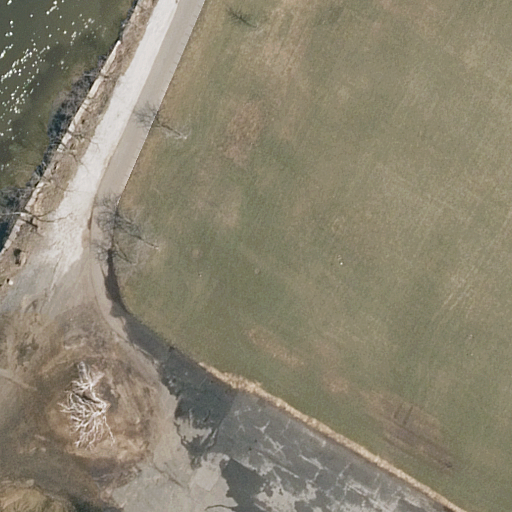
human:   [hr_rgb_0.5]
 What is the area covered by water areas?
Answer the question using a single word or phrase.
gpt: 650m2

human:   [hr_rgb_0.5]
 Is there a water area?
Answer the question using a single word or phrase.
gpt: yes

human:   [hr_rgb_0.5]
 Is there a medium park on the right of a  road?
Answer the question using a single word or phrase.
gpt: no

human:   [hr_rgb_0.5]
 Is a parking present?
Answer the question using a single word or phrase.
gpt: yes

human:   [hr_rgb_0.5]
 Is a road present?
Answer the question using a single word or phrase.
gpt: yes

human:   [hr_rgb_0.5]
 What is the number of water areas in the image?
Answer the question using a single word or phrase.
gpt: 1

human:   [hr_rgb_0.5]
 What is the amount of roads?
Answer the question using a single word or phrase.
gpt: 3

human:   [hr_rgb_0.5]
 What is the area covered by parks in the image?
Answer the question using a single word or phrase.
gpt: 10633m2

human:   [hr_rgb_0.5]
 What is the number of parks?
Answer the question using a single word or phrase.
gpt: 1

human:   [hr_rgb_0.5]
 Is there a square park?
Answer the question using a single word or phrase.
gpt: no

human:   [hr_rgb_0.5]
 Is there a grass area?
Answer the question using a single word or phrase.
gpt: yes

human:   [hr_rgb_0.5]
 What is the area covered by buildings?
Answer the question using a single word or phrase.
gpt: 0m2

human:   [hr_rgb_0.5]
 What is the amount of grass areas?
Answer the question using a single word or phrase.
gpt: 1

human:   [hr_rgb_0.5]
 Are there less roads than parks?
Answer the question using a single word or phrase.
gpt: no

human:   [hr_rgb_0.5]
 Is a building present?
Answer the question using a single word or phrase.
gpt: no

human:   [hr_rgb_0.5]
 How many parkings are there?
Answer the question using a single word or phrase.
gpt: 1

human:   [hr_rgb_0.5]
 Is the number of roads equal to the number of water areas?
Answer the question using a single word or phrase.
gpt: no

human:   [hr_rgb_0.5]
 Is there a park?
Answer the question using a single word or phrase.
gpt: yes

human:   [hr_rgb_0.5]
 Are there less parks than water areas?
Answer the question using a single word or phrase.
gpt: no

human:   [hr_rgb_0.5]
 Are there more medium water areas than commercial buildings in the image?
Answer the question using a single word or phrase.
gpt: no

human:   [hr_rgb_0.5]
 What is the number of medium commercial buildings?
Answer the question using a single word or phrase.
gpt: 0

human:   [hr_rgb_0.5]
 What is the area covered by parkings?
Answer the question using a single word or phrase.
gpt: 1092m2

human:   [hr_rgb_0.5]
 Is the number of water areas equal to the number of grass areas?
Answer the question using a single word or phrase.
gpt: yes

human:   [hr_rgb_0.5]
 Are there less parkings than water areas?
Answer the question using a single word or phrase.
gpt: no

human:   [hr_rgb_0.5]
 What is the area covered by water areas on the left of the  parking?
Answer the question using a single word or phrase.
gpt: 650m2

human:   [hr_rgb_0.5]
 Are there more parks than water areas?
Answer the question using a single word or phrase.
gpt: no

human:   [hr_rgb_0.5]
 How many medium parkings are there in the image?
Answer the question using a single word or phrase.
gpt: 0

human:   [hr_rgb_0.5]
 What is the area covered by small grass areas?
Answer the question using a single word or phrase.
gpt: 0m2

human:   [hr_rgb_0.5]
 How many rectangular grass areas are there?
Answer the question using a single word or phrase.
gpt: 1

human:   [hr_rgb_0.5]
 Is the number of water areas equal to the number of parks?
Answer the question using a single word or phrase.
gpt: yes

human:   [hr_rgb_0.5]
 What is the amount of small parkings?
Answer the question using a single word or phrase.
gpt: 0

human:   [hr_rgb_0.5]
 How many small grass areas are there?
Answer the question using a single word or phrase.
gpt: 0

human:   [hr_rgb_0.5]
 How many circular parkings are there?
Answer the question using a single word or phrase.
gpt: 0

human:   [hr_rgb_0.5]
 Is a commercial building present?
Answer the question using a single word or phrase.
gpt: no

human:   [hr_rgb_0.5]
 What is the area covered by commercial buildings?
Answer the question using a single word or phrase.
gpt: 0m2

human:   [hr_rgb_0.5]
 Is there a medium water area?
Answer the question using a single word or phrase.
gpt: no

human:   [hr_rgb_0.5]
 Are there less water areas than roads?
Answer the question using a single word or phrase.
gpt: yes

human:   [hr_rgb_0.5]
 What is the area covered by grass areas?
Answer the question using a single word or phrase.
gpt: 6837m2

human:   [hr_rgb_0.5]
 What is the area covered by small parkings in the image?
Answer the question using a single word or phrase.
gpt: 0m2

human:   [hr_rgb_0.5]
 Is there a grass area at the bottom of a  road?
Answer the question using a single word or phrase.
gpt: no

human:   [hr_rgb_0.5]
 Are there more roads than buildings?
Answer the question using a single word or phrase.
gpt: yes

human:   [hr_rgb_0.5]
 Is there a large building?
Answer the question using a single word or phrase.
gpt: no

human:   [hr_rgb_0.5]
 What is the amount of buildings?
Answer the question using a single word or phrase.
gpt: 0

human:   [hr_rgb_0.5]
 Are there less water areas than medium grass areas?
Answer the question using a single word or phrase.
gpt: no

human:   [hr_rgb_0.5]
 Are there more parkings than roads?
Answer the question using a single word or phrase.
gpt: no

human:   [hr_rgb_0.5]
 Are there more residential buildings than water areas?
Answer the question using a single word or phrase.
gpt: no

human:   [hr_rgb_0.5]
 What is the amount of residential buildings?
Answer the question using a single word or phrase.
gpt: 0

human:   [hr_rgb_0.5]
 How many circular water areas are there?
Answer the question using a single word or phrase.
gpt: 0

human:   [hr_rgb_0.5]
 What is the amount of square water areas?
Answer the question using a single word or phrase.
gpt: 0

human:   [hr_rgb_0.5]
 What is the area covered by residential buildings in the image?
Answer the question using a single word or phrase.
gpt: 0m2

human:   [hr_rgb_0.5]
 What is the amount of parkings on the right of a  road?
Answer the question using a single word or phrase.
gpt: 1

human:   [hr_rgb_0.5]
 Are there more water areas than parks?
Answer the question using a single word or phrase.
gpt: no

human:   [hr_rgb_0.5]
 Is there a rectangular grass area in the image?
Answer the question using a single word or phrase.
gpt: yes

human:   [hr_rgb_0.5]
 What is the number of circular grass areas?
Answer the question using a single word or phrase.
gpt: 0

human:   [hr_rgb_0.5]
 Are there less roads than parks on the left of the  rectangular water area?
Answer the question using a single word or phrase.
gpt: no

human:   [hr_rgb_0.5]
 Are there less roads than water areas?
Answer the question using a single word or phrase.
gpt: no

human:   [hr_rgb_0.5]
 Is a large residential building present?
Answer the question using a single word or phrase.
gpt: no

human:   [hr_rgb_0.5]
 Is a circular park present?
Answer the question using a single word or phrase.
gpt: no

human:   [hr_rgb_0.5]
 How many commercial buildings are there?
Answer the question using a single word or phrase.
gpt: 0

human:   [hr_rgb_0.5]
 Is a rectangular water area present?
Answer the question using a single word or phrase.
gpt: yes

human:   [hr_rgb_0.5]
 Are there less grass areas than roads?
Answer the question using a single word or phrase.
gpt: yes

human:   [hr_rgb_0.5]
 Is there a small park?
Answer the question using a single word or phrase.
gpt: no

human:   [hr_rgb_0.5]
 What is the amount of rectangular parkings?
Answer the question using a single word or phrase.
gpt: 1

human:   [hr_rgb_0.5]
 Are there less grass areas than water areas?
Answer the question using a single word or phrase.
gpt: no